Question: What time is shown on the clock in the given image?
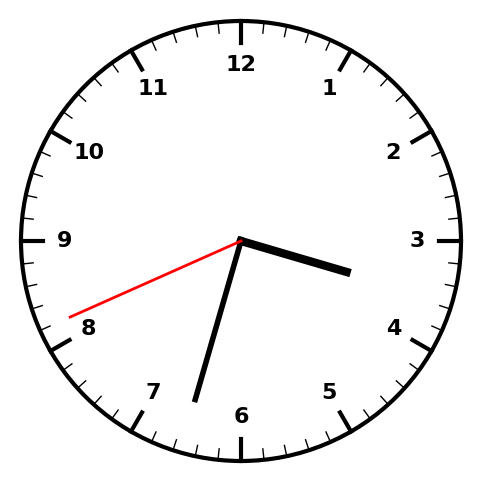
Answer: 03:32:41